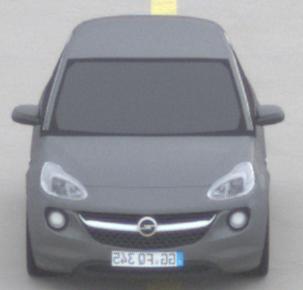
Make: Opel
Model: ADAM 1.2
Detailed model: ADAM
Model produced from: 2013/01
Model produced until: 2014/11
Doors: 3
Color: gray
Road condition: dry road
Daytime: morning or afternoon
Contrast: low contrast